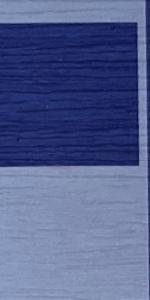
Label: Empty